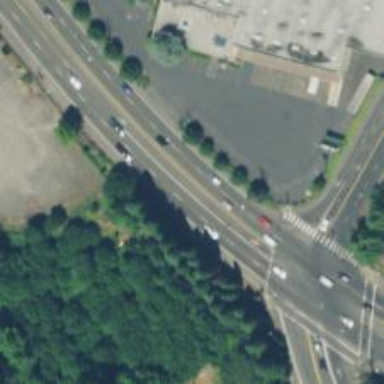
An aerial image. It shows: Trunk highway with left sidewalk.